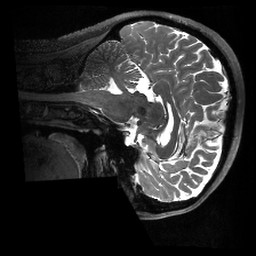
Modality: T2w
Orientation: sagittal
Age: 28
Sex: female
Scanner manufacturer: siemens
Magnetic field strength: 7 T
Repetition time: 2.65 s
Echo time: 0.142 s